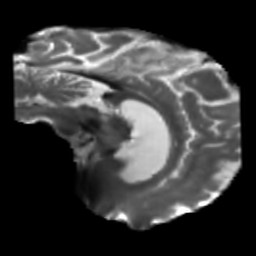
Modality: T2w
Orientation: sagittal
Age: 71
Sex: male
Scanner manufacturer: siemens
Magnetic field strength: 3 T
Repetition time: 5.25 s
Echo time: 0.08 s